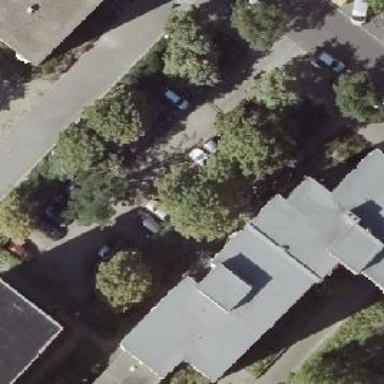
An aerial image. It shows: Parking area with sett surface.